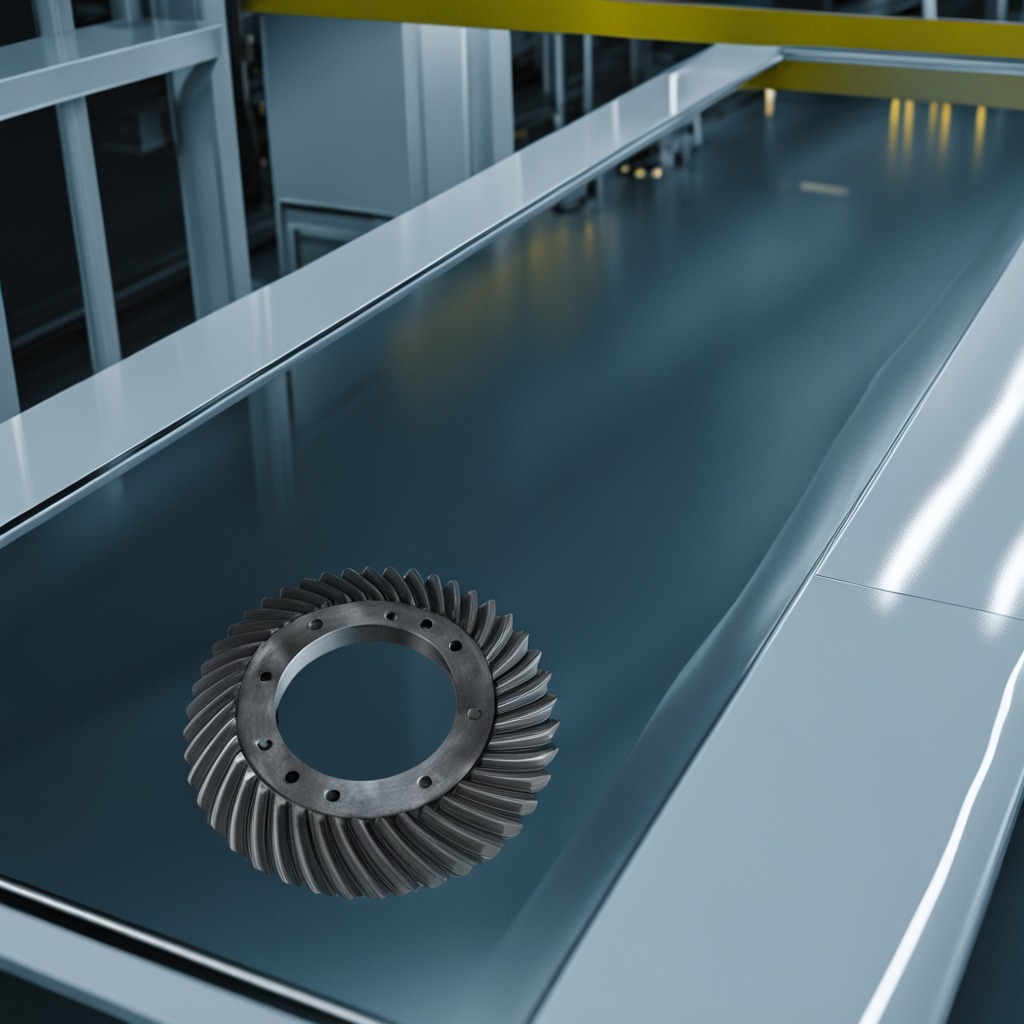
A steel gear with teeth is lying on a high-gloss table in a ship maintenance bay industrial lighting.